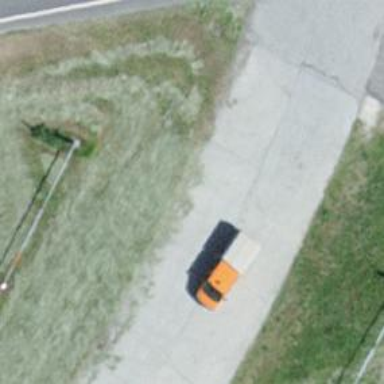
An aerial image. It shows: Lift gate barrier.